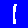
Digit: 1